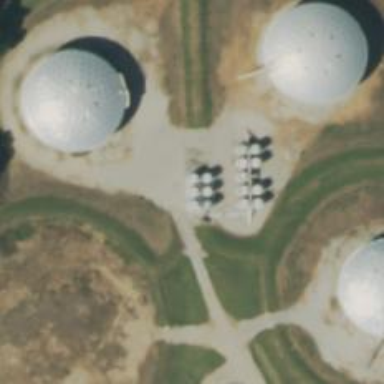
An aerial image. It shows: Storage tank with man-made structure.